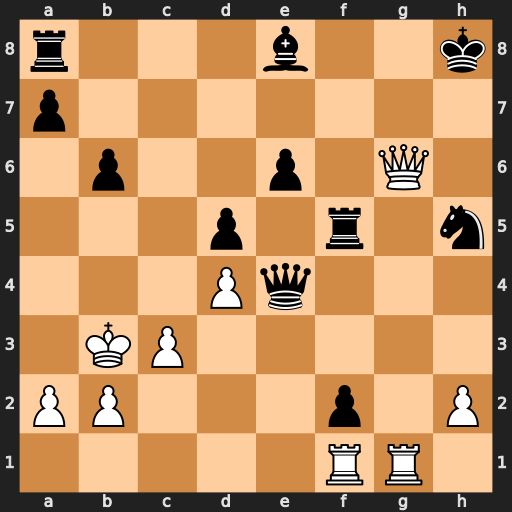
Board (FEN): r3b2k/p7/1p2p1Q1/3p1r1n/3Pq3/1KP5/PP3p1P/5RR1
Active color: w
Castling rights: -
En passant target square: -
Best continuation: Qh6#